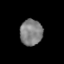
Tissue: lung
Cell type: Epithelial cells
Senescence score: 0.1237
Nuclear area (px): 577
Mean DAPI intensity: 128.088